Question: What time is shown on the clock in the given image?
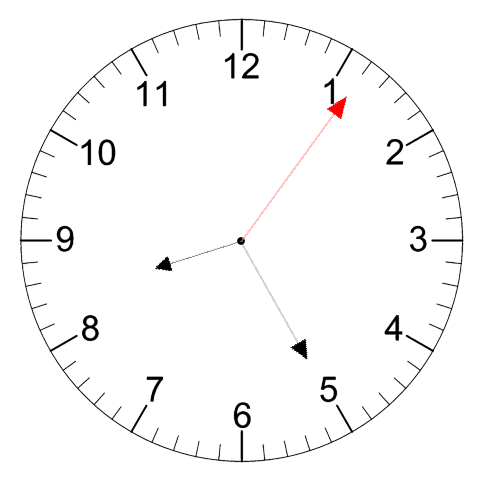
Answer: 08:25:06